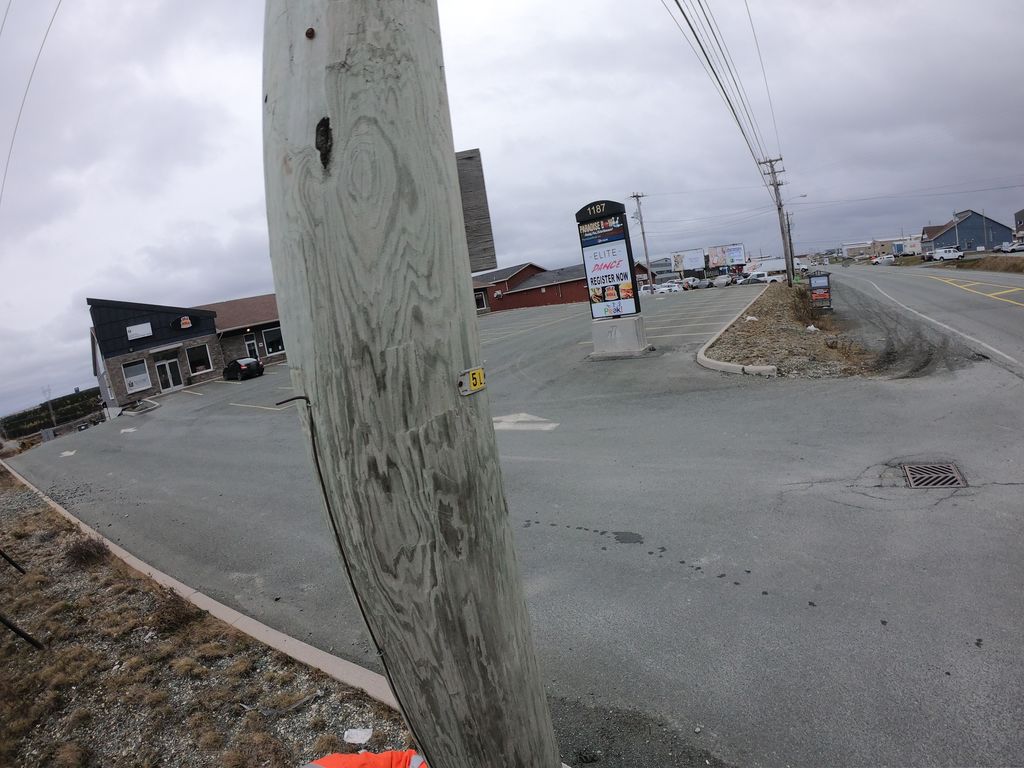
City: st_johns